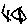
Label: hexagon